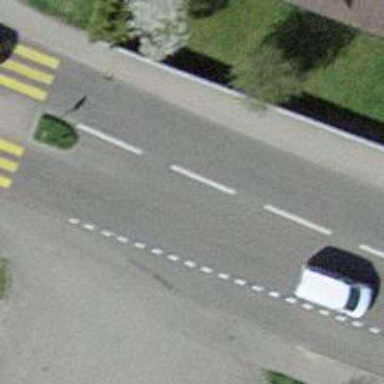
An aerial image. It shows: Secondary road with asphalt surface and designated cycle lane.